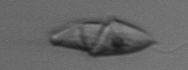
Label: Gyrodinium